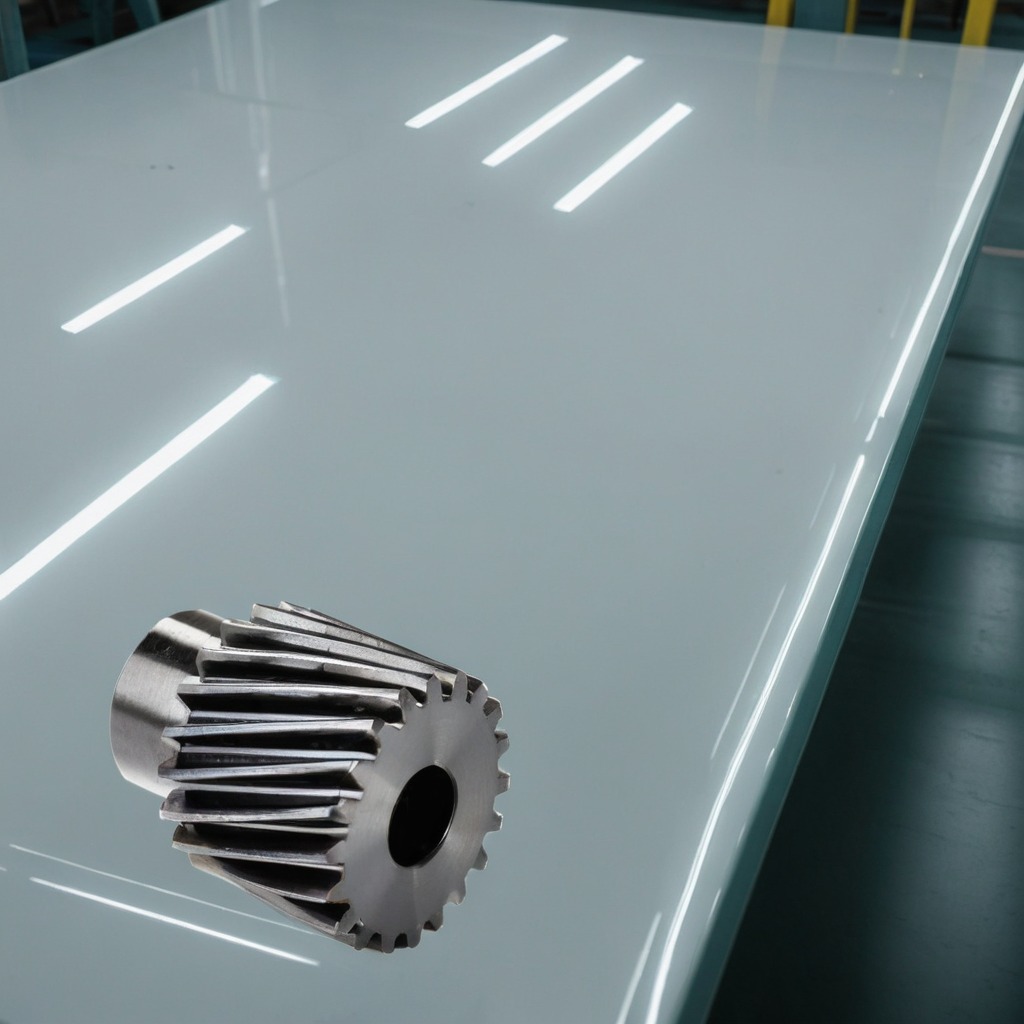
A steel gear with teeth is lying on a table.